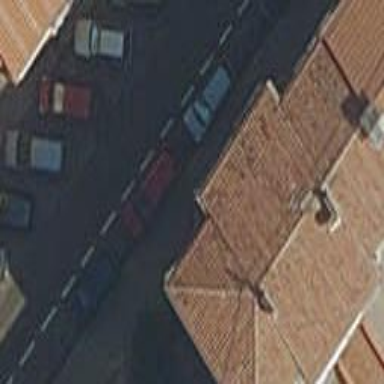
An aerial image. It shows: Apartment building with hipped roof.